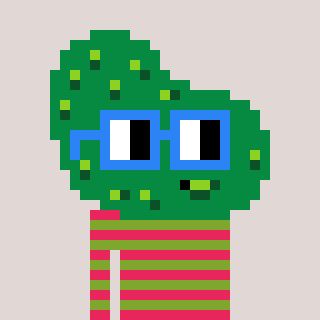
a pixel art character with square blue glasses, a pickle-shaped head and a slimegreen-colored body on a warm background